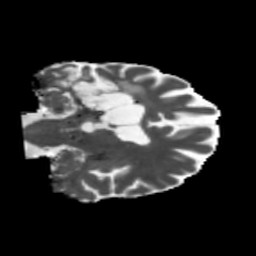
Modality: MD
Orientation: coronal
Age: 68
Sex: female
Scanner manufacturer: siemens
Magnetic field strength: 3 T
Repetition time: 5.47 s
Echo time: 0.0854 s